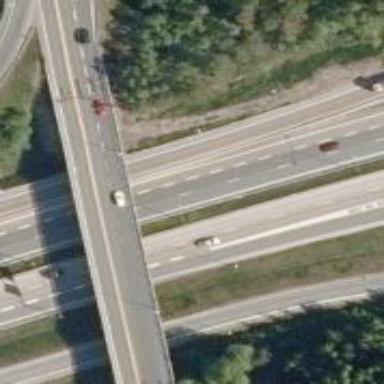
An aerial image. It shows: Asphalt motorway.